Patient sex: F
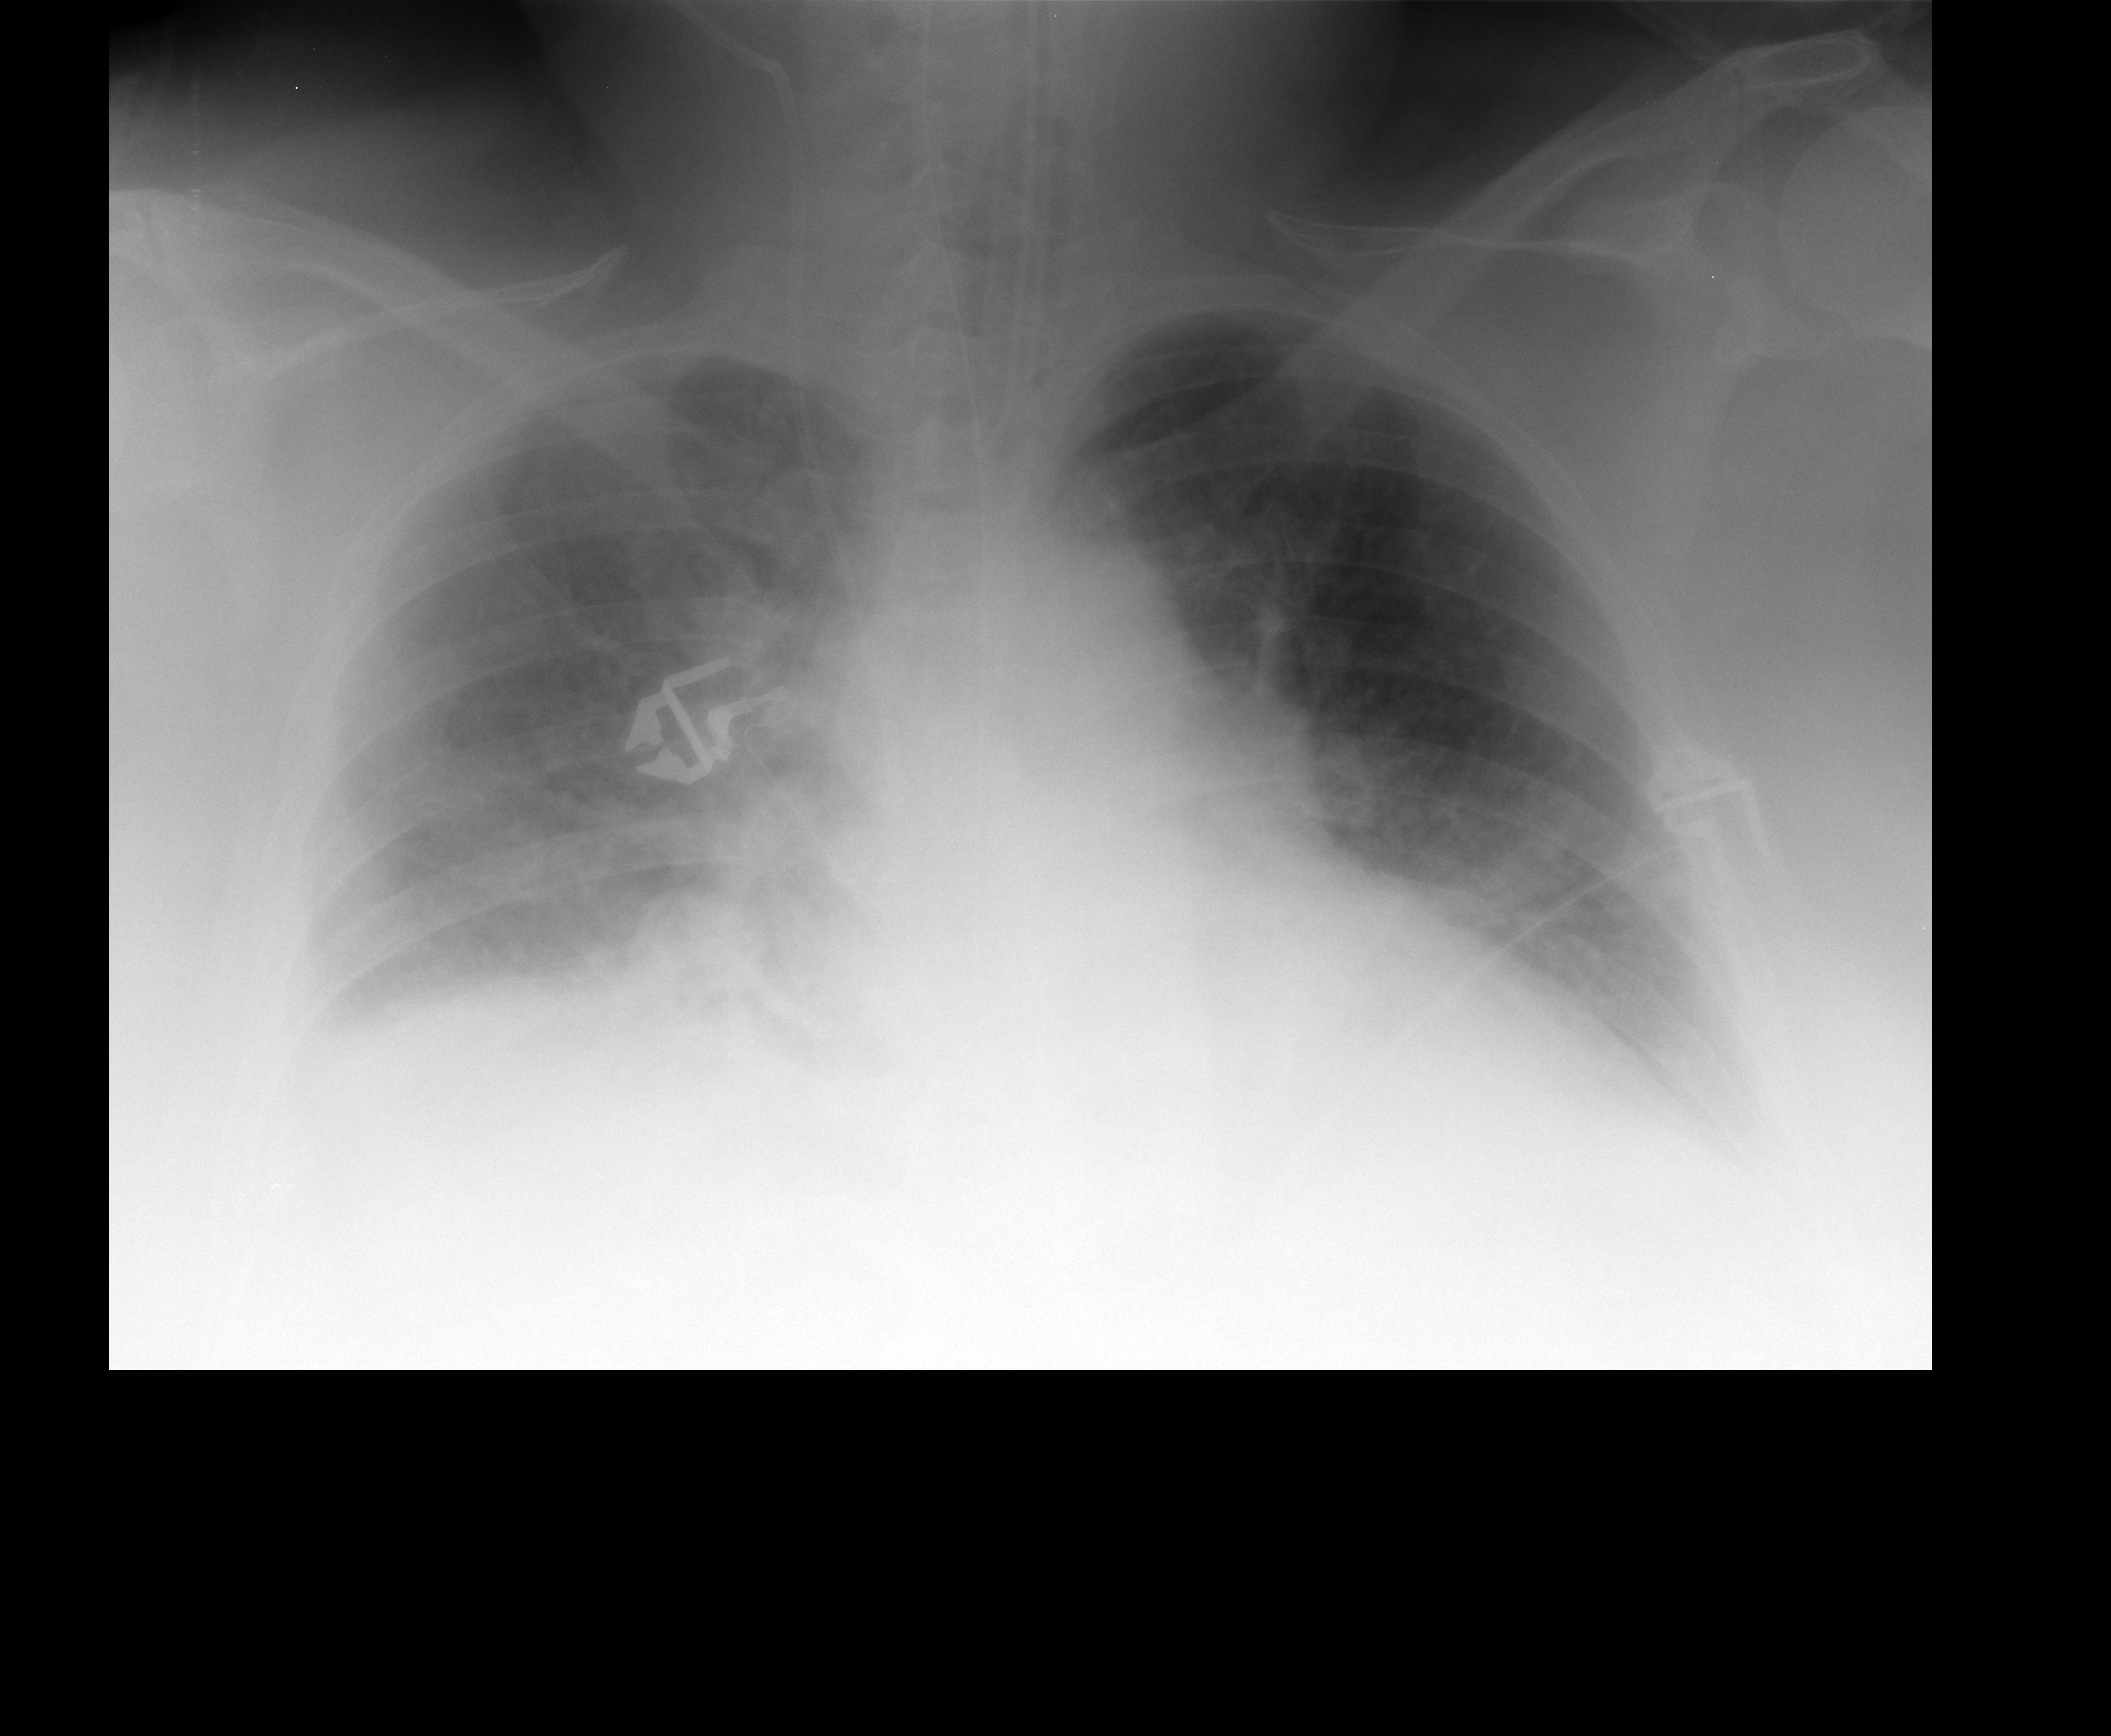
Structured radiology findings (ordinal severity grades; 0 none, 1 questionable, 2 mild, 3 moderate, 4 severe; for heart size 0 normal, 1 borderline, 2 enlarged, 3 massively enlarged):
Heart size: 2
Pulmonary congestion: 0
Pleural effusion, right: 2
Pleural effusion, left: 1
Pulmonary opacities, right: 0
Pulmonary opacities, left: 0
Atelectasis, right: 2
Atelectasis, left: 1